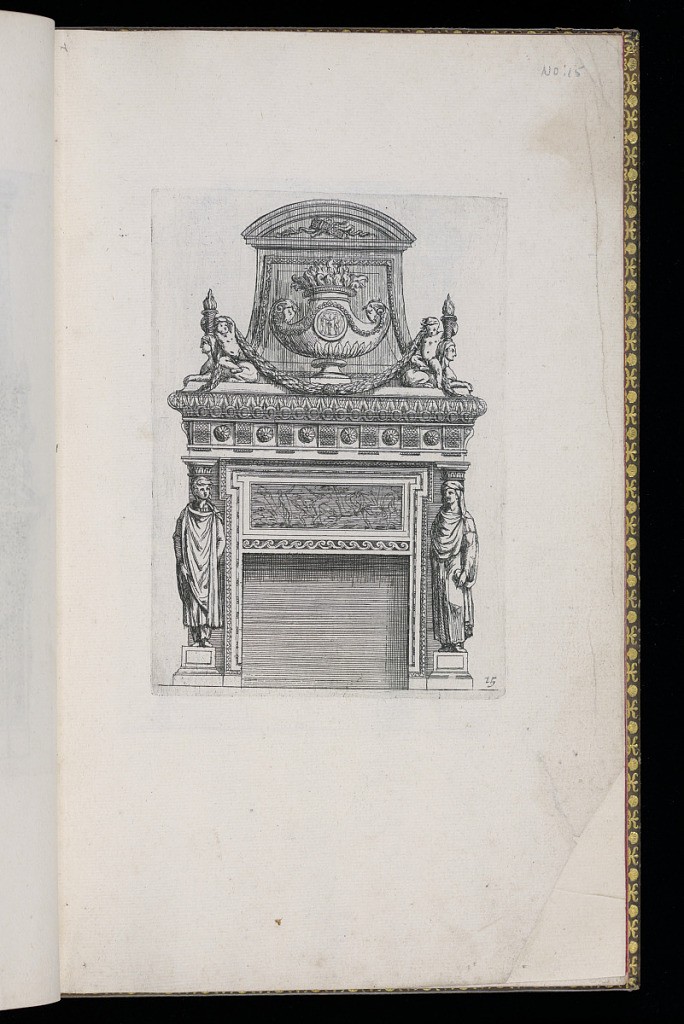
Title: Chimney Piece Design
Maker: D. Antoine Pierretz, French, active 1647
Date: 1647
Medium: Etching on laid paper
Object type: Print
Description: Design for a chimneypiece and overmantel decorated with classical baroque motifs including atlantes (sculpted male figures as supportive structures or columns), friezes, sphynx, putti, flaming torches, a flaming vase or urn, sculpted moldings, wave, scale, and leaf patterns, rosettes, and a festoon of leaves. The plate is numbered.